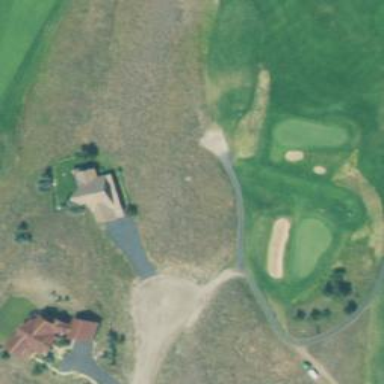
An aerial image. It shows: Golf cartpath that is also road path.